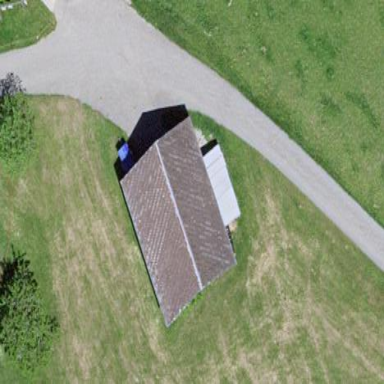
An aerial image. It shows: Farm building.